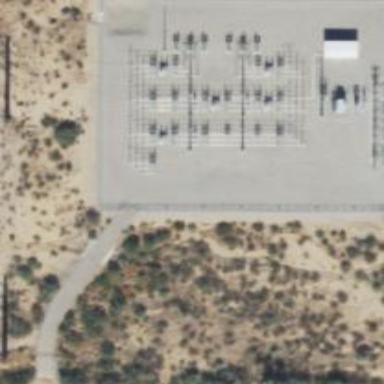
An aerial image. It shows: Switch used for power control.